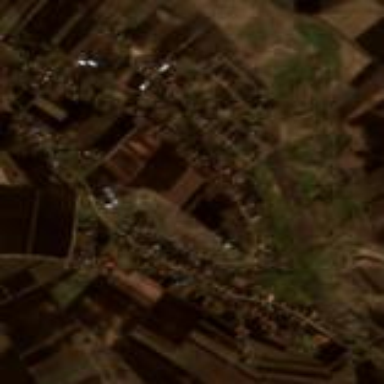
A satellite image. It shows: Residential area in village.